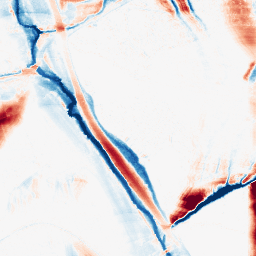
Category: morphological
Decomposition family: morphological_ellipse
Decomposition parameters: operation: average
width: 10
height: 50
Upsampling method: lanczos
Upsampling parameters: scale: 8
Upsampling scale: 8